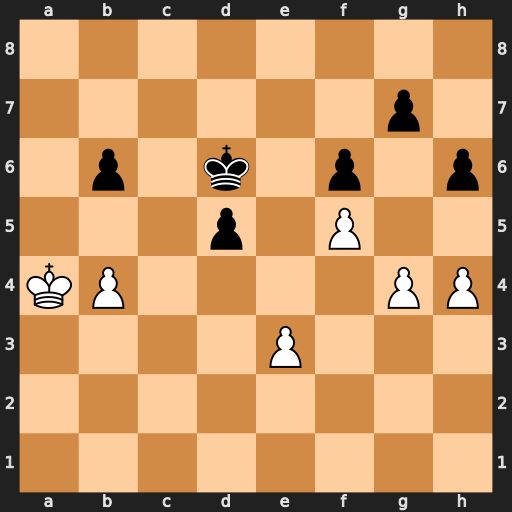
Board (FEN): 8/6p1/1p1k1p1p/3p1P2/KP4PP/4P3/8/8
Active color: w
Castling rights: -
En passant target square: -
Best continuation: Kb5 h5 gxh5